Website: home-depot
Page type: address-validator
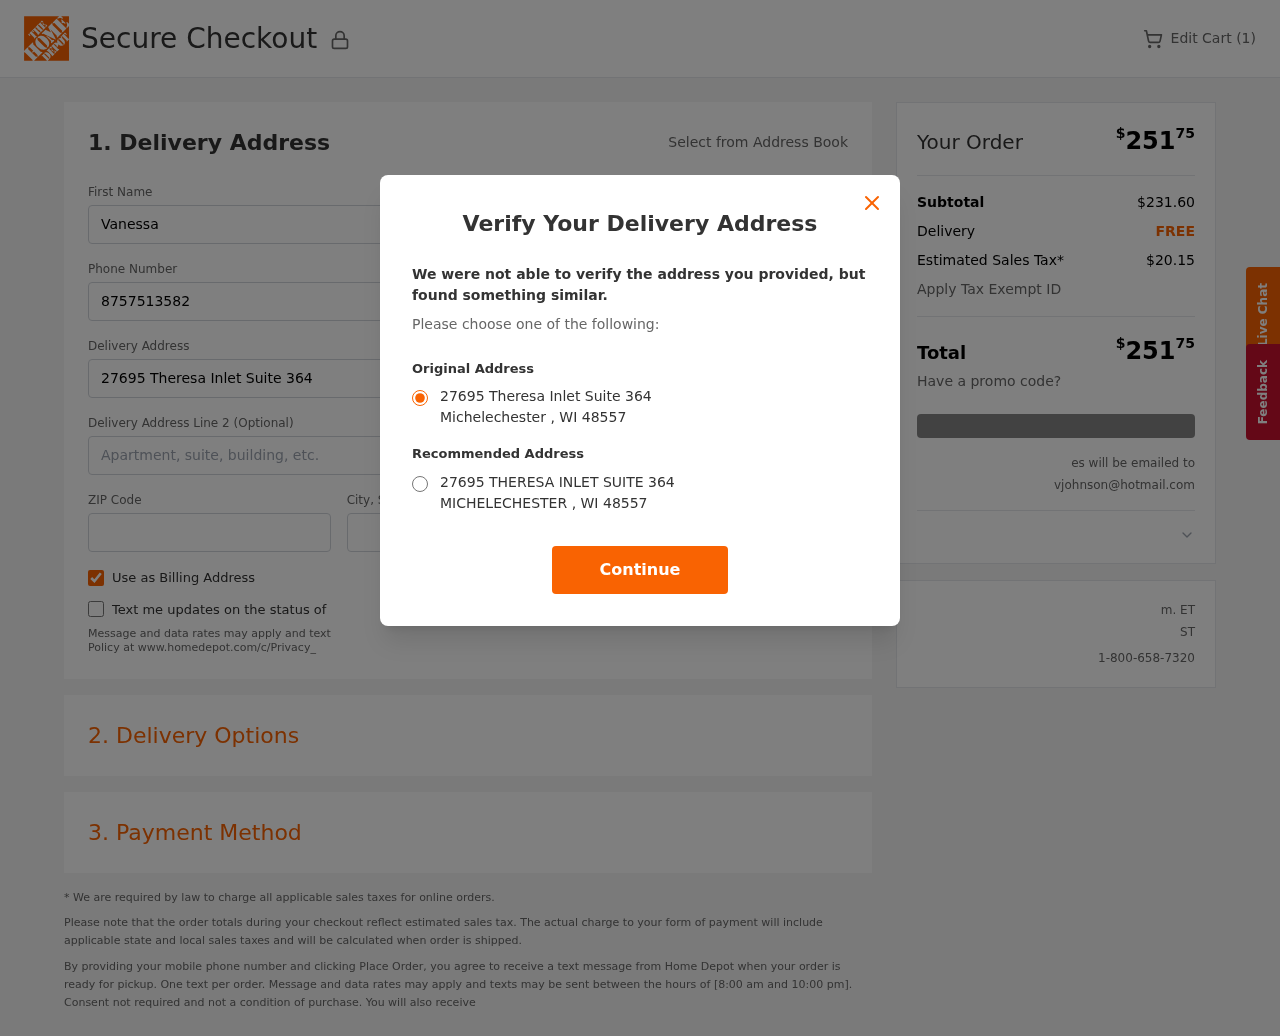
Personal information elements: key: PII_CITY
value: Michelechester
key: PII_EMAIL
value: vjohnson@hotmail.com
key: PII_POSTCODE
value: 48557
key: PII_STATE_ABBR
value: WI
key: PII_STREET
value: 27695 Theresa Inlet Suite 364
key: PII_FIRSTNAME
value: Vanessa
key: PII_LASTNAME
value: Johnson
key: PII_PHONE
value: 8757513582
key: PII_CITY_STATE
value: Michelechester, WI
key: PII_STREET_ALT
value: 27695 THERESA INLET SUITE 364
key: PII_CITY_ALT
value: MICHELECHESTER
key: PII_POSTCODE_FULL
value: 48557
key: PII_POSTCODE_NUMERIC
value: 48557
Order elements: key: ORDER_NUM_ITEMS
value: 1
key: ORDER_TOTAL
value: $25175
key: ORDER_SUBTOTAL
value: $231.60
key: ORDER_SHIPPING_COST
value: FREE
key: ORDER_TAX
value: $20.15